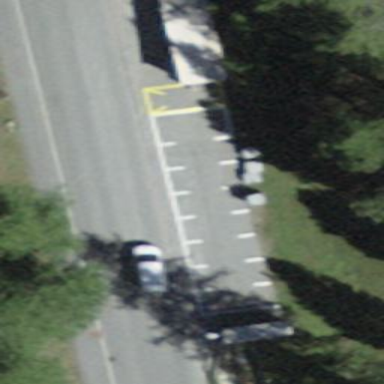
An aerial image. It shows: Parking area with surface.